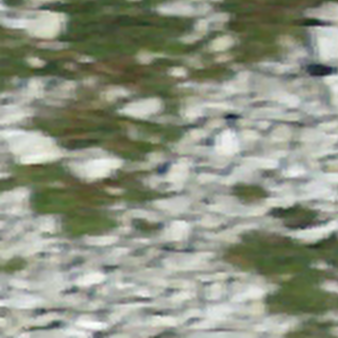
Label: other